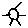
Label: sun